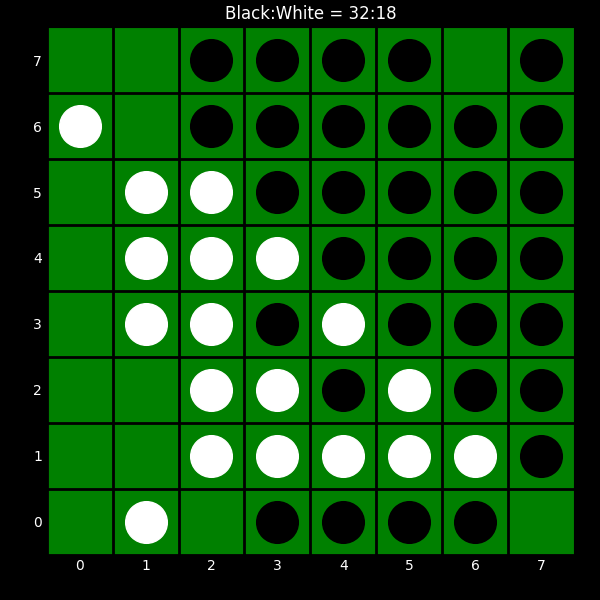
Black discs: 32
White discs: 18